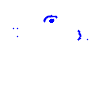
Particle: electron